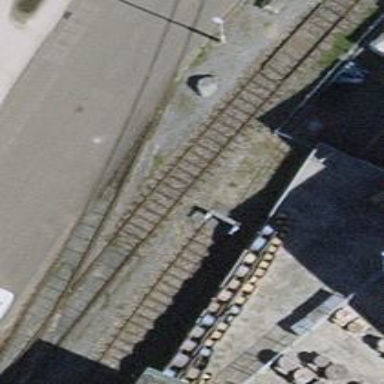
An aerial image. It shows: Railway buffer stop.